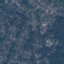
Land use / land cover class: Residential